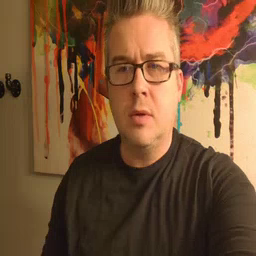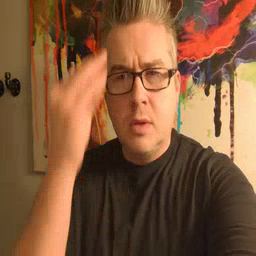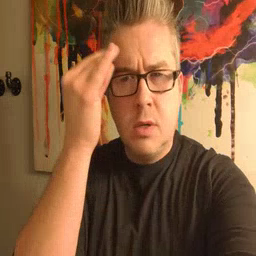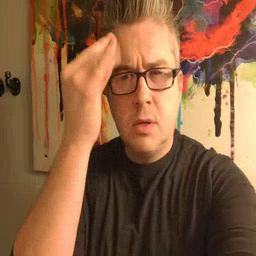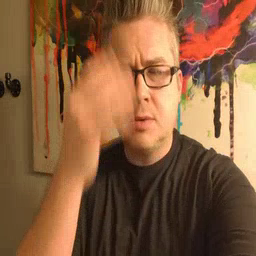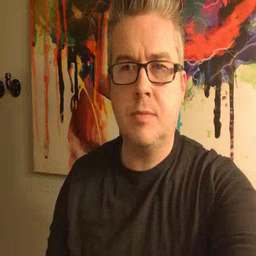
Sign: think